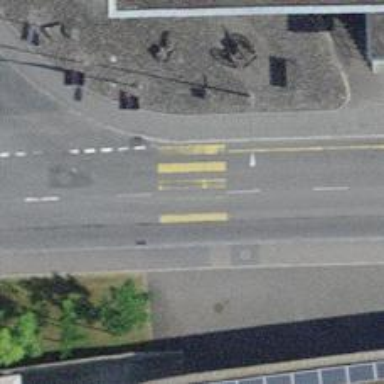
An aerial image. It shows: Pedestrian crossing with zebra markings on the footway.